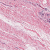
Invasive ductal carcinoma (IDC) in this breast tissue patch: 0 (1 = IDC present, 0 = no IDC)